Interaction volume radius: 10 \u00c5
Interaction volume height: 20 \u00c5
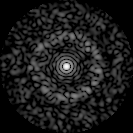
Disorder parameter: 0.8527